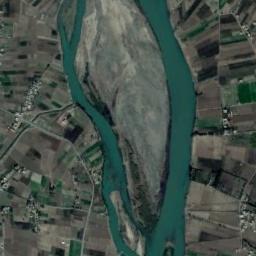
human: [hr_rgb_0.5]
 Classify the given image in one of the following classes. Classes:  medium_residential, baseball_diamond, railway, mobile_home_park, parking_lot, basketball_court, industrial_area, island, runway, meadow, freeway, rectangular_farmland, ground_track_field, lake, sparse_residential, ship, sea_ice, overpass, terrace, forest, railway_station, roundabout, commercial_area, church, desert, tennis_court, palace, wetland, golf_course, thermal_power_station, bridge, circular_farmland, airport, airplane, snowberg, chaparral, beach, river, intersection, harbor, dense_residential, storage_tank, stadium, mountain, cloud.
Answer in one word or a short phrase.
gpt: river